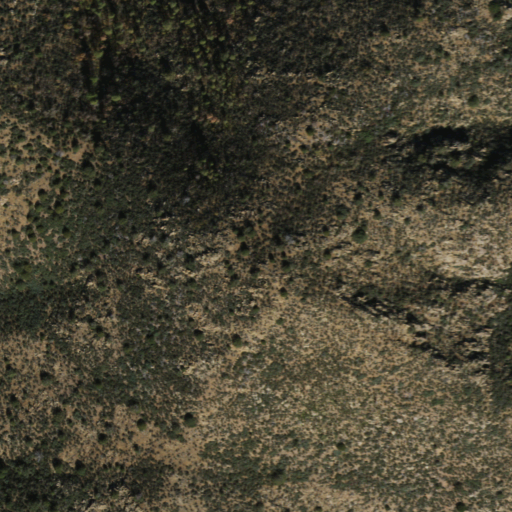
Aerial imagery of mountain in Arizona named Mount Elliott containing evergreen forest, grassland, and shrub